Question: I'm creating tab using multiview and what I want to do is to close one of the menu tabs when I right click on it.
These are part of the aspx and code behind:
ASPX Page:
'''
<asp:Menu
id="Menu1"
Orientation="Horizontal"
StaticMenuItemStyle-CssClass="tab"
StaticSelectedStyle-CssClass="selectedTab"
CssClass="tabs" width = "100%"
OnMenuItemClick="Menu1_MenuItemClick"
Runat="server" style=" text-align:center;">
</asp:Menu>
<div id="divcont" runat="server" class="tabContents" style="height:100%; width:100%;" visible="false">
<asp:MultiView
id="MultiView1"
ActiveViewIndex="0"
Runat="server">
<asp:View ID="v1" runat="server" >
<iframe id="f1" runat="server" style="border: None; height: 100%; width: 100%;"></iframe>
</asp:View>
<asp:View ID="v2" runat="server" >
<iframe id="f2" runat="server" style="border: None; height: 100%; width: 100%;"></iframe>
</asp:View>
<asp:View ID="v3" runat="server" >
<iframe id="f3" runat="server" style="border: None; height: 100%; width: 100%;"></iframe>
</asp:View>
<asp:View ID="v4" runat="server" >
<iframe id="f4" runat="server" style="border: None; height: 100%; width: 100%;"></iframe>
</asp:View>
<asp:View ID="v5" runat="server" >
<iframe id="f5" runat="server" style="border: None; height: 100%; width: 100%;"></iframe>
</asp:View>
<asp:View ID="v6" runat="server" >
<iframe id="f6" runat="server" style="border: None; height: 100%; width: 100%;"></iframe>
</asp:View>
<asp:View ID="v7" runat="server" >
<iframe id="f7" runat="server" style="border: None; height: 100%; width: 100%;"></iframe>
</asp:View>
<asp:View ID="v8" runat="server" >
<iframe id="f8" runat="server" style="border: None; height: 100%; width: 100%;"></iframe>
</asp:View>
<asp:View ID="v9" runat="server" >
<iframe id="f9" runat="server" style="border: None; height: 100%; width: 100%;"></iframe>
</asp:View>
<asp:View ID="v10" runat="server" >
<iframe id="f10" runat="server" style="border: None; height: 100%; width: 100%;"></iframe>
</asp:View>
</asp:MultiView>
</div>
'''
Code Behind:
(This is part of the NodeChanged event)
'''
...
...
...
int TabCount = Convert.ToInt32(lblTabCounter.Text.ToString());
int TabIndex = Convert.ToInt32(lblTabCounterIndex.Text.ToString());
if(TabCount <= 10)
{
divcont.Visible = true;
string tabName = getURLName(uRL);
MenuItem myItem = new MenuItem(tabName, TabIndex.ToString());
Menu1.Items.AddAt(TabIndex, myItem);
f1.Attributes.Add("src", lblURL.Text.ToString());
MultiView1.ActiveViewIndex = TabIndex;
TabCount++;
TabIndex++;
lblTabCounter.Text = TabCount.ToString();
lblTabCounterIndex.Text = TabIndex.ToString();
tvPermissions.ExpandAll();
int i = ctr;
}
'''
(This is for the MenuItemClick Event)
'''
protected void Menu1_MenuItemClick(object sender, MenuEventArgs e)
{
int index = Int32.Parse(e.Item.Value);
MultiView1.ActiveViewIndex = index;
}
'''
This is the sample output:

The treeview is located in the orange part(left). While the blue one that is the target url that is located in the project. Based from the codes that I provided it will only point out to one frame named "f1" as an example though there are 10 of them. How can I remove a particular tab (say tab "Expenses") when I right click on it?
I want this to be done in the code behind. For javascript/jquery solutions please provide its code behind implementation or how to call/use it from code behind.
Please help me with this. For clarifications please leave a comment.
Thank you!
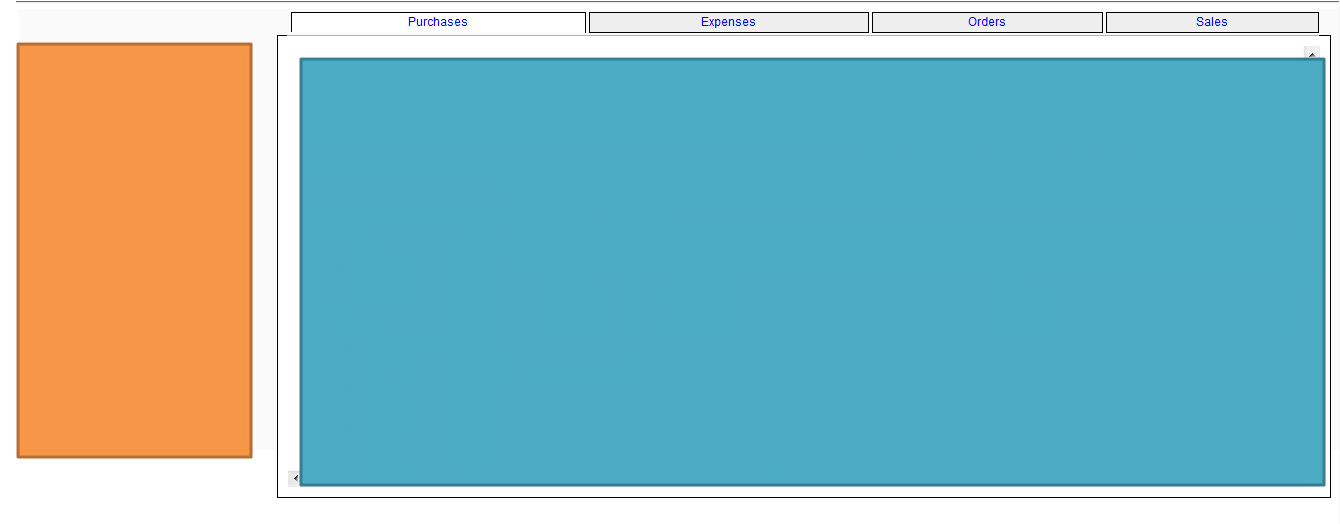
Answer: I tried a different approach. Instead of right click I use double click with confirmation to remove the tab.
I also adapted the user defined JS libraries to catch the double click and add more effects.
I mentioned as well that I already have my JavaScript function to work on this I'm just looking for alternatives other than JavaScript or JQuery. However I'm surprised that I didn't get any response or comments.
Thank you for reading this post.